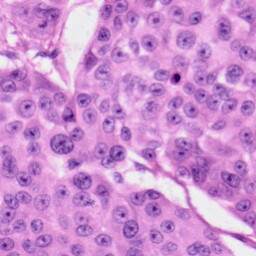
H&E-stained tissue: Skin